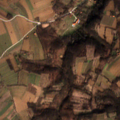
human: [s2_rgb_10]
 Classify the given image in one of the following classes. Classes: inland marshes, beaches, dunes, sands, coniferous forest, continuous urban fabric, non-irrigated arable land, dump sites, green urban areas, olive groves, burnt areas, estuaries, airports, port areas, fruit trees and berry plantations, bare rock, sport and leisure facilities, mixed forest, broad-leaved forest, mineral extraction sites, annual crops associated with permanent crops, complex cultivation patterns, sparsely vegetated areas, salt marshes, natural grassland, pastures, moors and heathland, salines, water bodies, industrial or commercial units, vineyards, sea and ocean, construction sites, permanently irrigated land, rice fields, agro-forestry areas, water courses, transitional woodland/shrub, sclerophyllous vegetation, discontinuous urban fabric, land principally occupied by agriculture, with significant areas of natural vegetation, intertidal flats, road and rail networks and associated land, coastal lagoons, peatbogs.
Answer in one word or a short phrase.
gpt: non-irrigated arable land, complex cultivation patterns, land principally occupied by agriculture, with significant areas of natural vegetation, broad-leaved forest